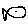
Label: fish